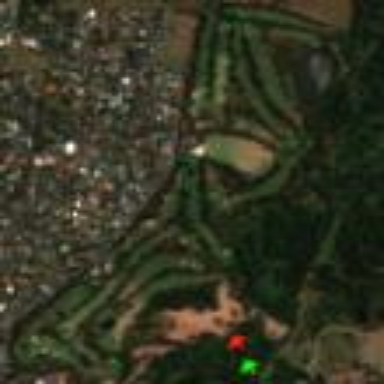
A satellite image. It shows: Golf course.